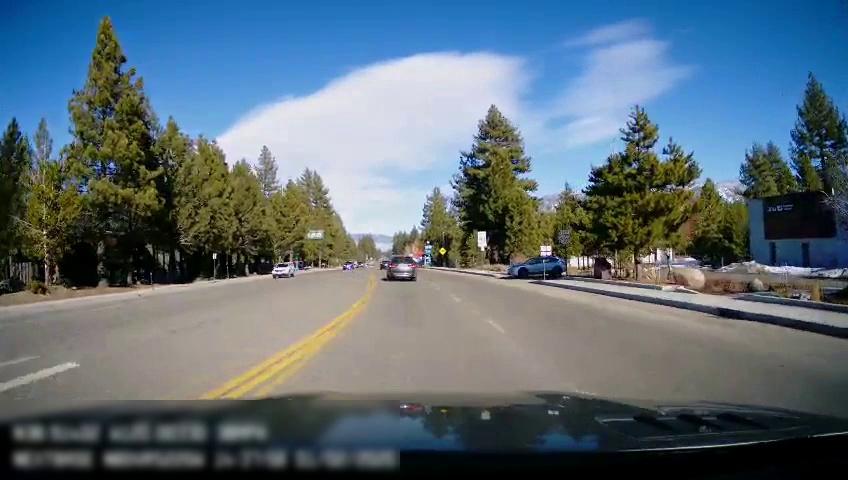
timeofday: Day
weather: Sunny
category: Drivable Space
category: Vehicles | SUV
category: Vehicles | SUV
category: Vehicles | Car
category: Lanes | Opposite Lane
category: Lanes | Opposite Lane
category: Lanes | Opposite Lane
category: Lanes | Current Lane
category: Traffic | Signs